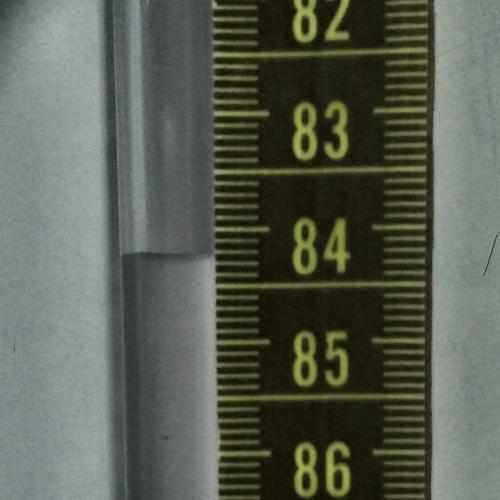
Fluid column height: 84.3 cm